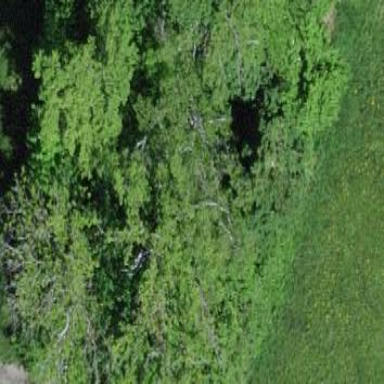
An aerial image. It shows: Forest area.